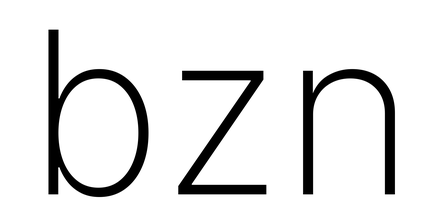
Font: Inter_ExtraLight